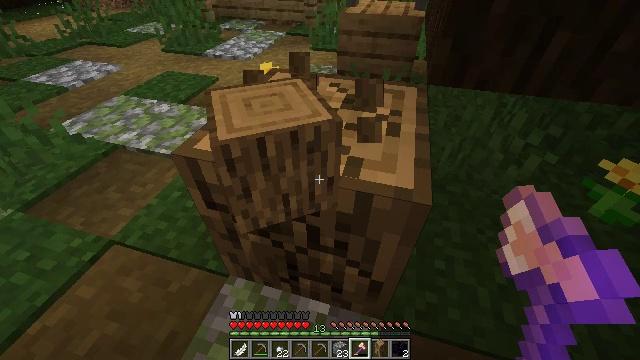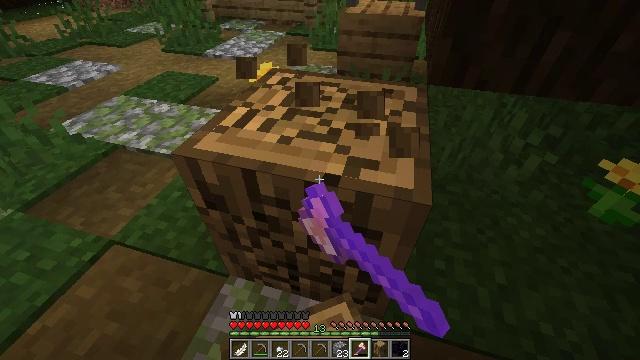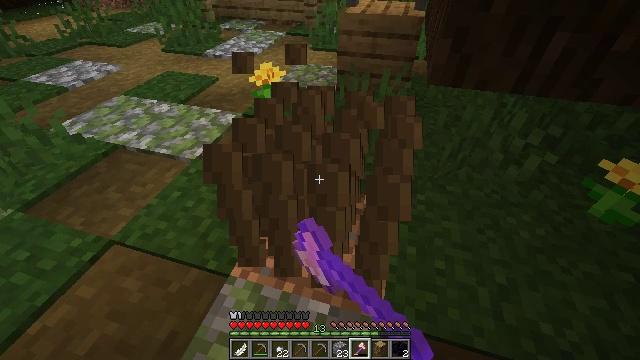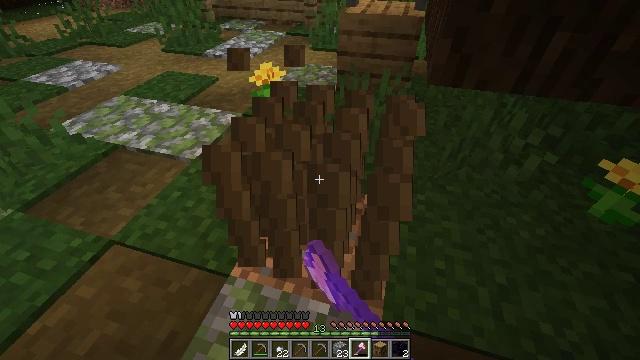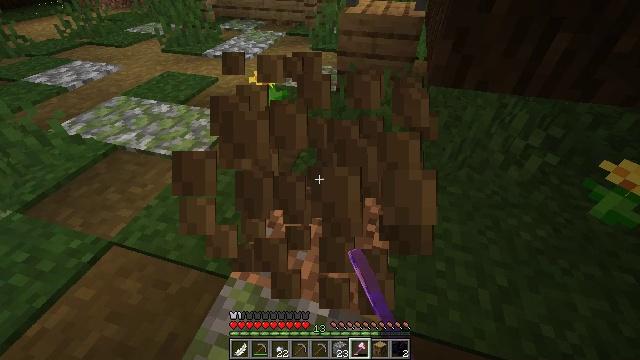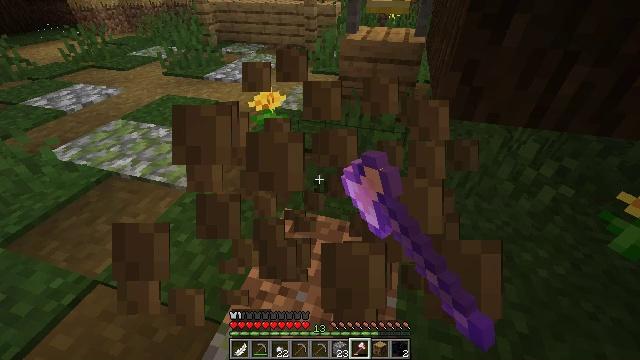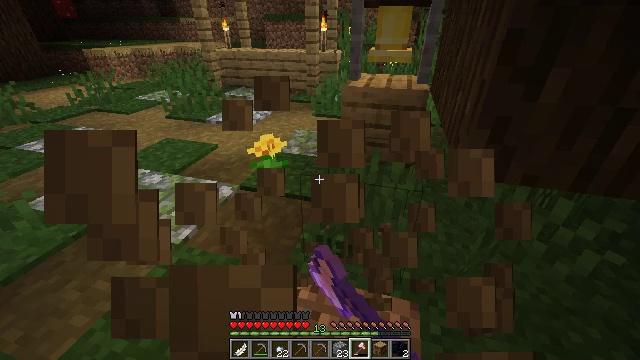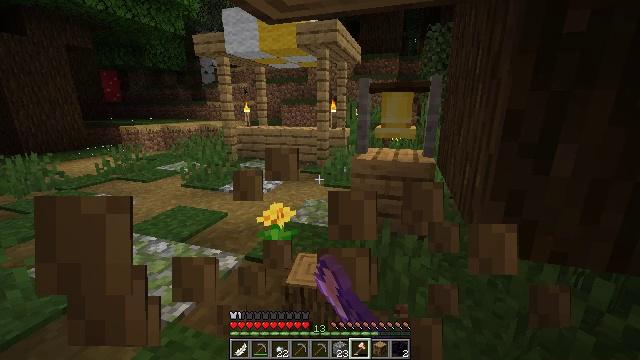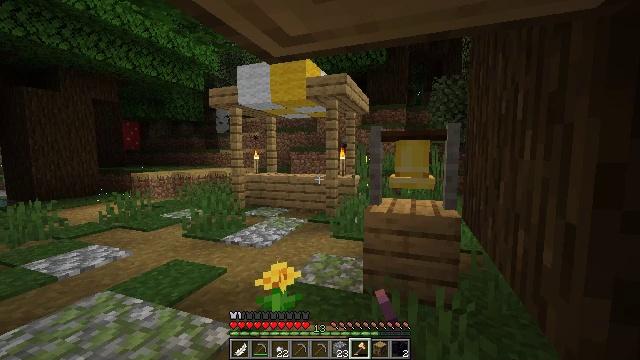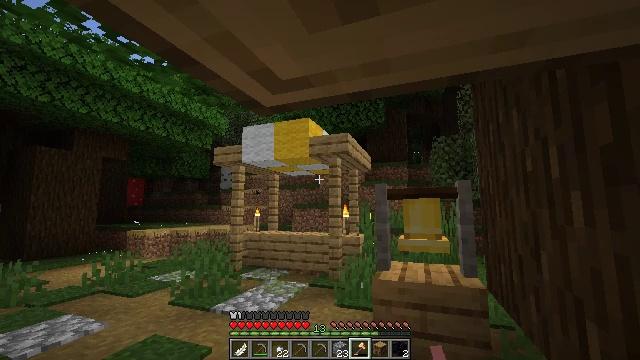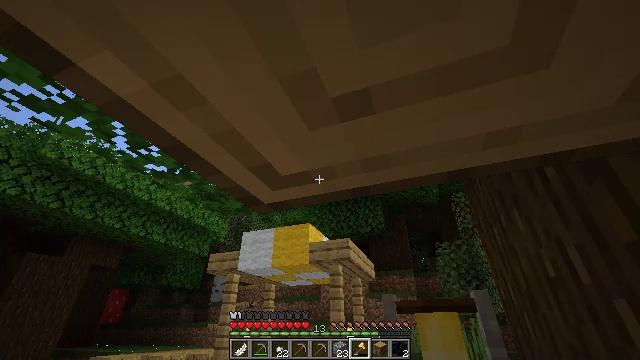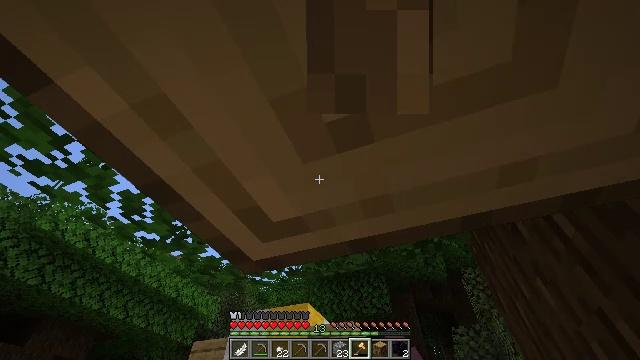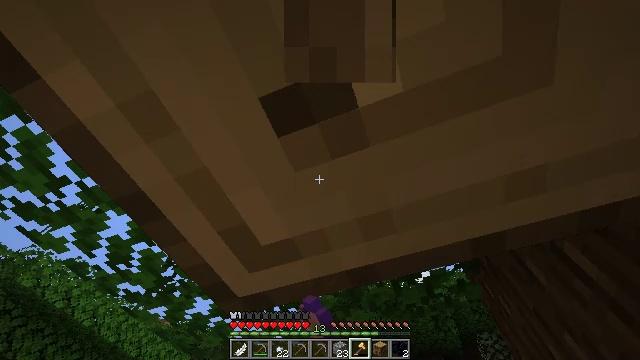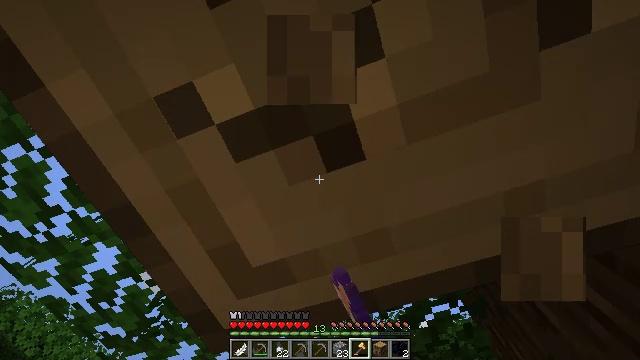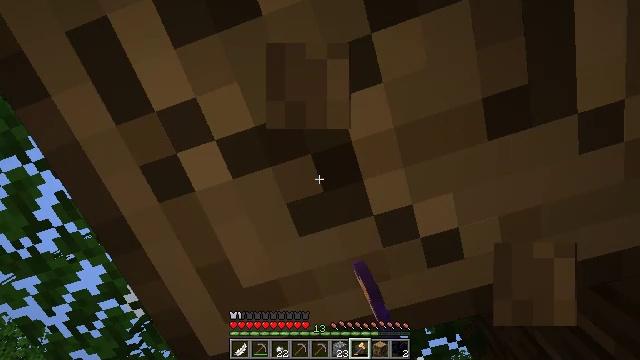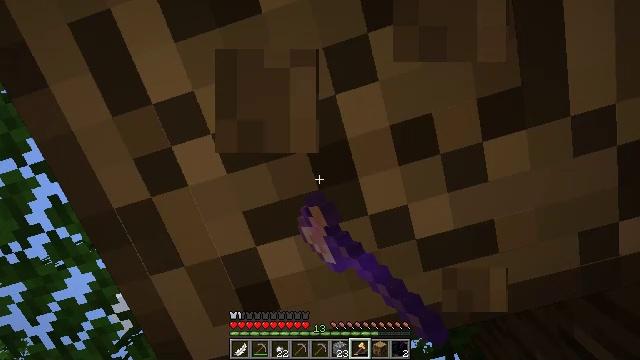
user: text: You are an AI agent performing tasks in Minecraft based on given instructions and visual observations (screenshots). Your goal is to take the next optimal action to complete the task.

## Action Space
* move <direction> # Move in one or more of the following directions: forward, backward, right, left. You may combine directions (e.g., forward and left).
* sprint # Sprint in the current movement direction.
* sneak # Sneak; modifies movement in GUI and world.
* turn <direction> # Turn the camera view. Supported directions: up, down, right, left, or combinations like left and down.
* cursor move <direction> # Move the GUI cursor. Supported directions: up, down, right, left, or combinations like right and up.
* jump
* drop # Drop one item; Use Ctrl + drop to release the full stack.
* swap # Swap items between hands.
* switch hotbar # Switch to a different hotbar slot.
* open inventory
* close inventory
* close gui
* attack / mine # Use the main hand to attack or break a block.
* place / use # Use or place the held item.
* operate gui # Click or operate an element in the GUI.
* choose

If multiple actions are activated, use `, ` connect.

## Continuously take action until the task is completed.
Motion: motion action
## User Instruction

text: Chop down the oak log.
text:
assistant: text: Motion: attack / mine
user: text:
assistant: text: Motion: attack / mine
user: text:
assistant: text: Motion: attack / mine
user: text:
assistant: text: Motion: move forward, attack / mine
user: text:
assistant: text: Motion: move forward, turn up, attack / mine
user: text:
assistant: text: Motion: move forward, turn up, attack / mine
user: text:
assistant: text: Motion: move forward, turn left and up, attack / mine
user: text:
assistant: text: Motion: move forward, turn left and up, attack / mine
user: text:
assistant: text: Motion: move forward, turn up, attack / mine
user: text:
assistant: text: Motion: turn up, attack / mine
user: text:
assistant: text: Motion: turn up, attack / mine
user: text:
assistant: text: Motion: turn up, attack / mine
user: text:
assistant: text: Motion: turn up, attack / mine
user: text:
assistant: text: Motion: turn right and up, attack / mine
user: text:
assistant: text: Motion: turn right and up, attack / mine
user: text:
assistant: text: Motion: turn right and up, attack / mine
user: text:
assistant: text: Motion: turn right and up, attack / mine
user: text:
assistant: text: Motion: turn right and up, attack / mine
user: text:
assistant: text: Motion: turn right and up, attack / mine
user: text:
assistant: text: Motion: attack / mine
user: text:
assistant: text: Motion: attack / mine
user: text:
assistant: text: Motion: attack / mine
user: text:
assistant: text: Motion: turn right, attack / mine
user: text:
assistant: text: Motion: turn right and up, attack / mine
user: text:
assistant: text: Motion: turn right and up, attack / mine
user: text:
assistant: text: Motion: turn right, attack / mine
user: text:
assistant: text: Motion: turn right, attack / mine
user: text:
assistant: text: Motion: turn right, attack / mine
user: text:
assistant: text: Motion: attack / mine
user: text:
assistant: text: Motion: attack / mine